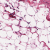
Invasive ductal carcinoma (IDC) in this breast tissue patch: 0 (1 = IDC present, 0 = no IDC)